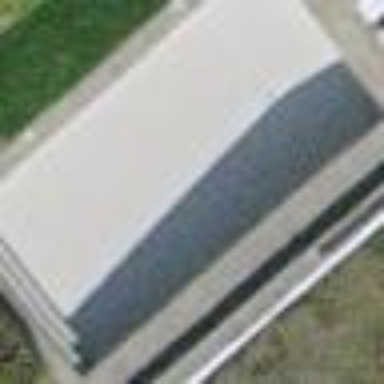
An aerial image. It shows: Swimming pool located in leisure land.